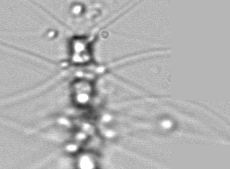
Label: Chaetoceros_didymus_TAG_external_flagellate